Question: I'm new to Swing and I want to create a table having this form:

So How to split a cell like the table shows?
Have you any useful links or tutorials or an idea?
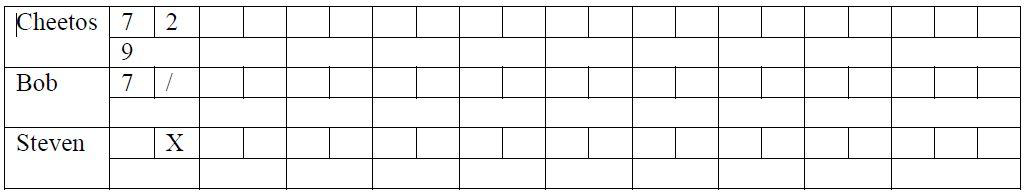
Answer: This looks like a bowling score card to me. Based on that assumption, the number of columns is fixed, and the number of entries tends to be 6 or less. Since you likely won't need scrolling, I would recommend a fixed grid of components instead of a JTable.
This could easily be acheived using GridBagLayout. For the name, I'd use a JTextArea. For the 2 scoring cells for each frame, I'd use JTextFields. For the bottom 2-column-span component that holds the frame's score I'd probably use a JLabel.
Put all of this on a JPanel, and recreate the panel for each bowler.
Here's a quick mock-up just to show the concept. Not necessarily visually pretty, but I'll leave that as an exercise for the reader:
'''
import java.awt.*;
import java.awt.event.*;
import javax.swing.*;
public class BowlingScoreCard implements Runnable
{
public static void main(String[] args)
{
SwingUtilities.invokeLater(new BowlingScoreCard());
}
public void run()
{
JFrame frame = new JFrame("Demo");
frame.setDefaultCloseOperation(JFrame.EXIT_ON_CLOSE);
frame.getContentPane().add(createScorecard(4), BorderLayout.CENTER);
frame.pack();
frame.setVisible(true);
}
private JPanel createScorecard(int numPlayers)
{
JPanel p = new JPanel(new GridBagLayout());
p.add(new JLabel("Player"), gbc(0, 0, 1, 1));
for (int x = 1; x <= 10; x++)
{
p.add(new JLabel(Integer.toString(x)), gbc(x, 0, 1, 1));
}
for (int y = 1; y <= numPlayers; y++)
{
JTextArea textArea = new JTextArea(2, 10);
p.add(textArea, gbc(0, y, 1, 1));
for (int i = 1; i <= 9; i++)
{
p.add(createFrame(2), gbc(i, y, 1, 1));
}
p.add(createFrame(3), gbc(10, y, 1, 1));
}
return p;
}
private JPanel createFrame(int entries)
{
JLabel label = new JLabel(" ");
label.setBackground(Color.GRAY);
JPanel p = new JPanel(new GridBagLayout());
p.setBorder(BorderFactory.createLineBorder(Color.GRAY, 1));
for (int i = 0; i < entries; i++)
{
p.add(new JTextField(3), gbc(i, 0, 1, 1));
}
p.add(label, gbc(0, 1, 2, 1));
return p;
}
private GridBagConstraints gbc(int x, int y, int colspan, int rowspan)
{
GridBagConstraints gbc = new GridBagConstraints();
gbc.gridx = x;
gbc.gridy = y;
gbc.gridwidth = colspan;
gbc.gridheight = rowspan;
gbc.weightx = 0;
gbc.weighty = 0;
gbc.anchor = GridBagConstraints.CENTER;
gbc.fill = GridBagConstraints.NONE;
return gbc;
}
}
'''